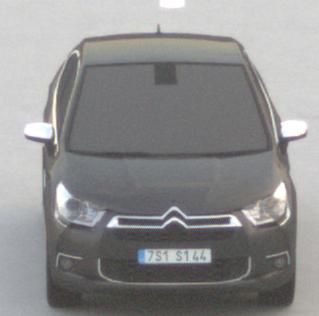
Make: Citroen
Model: DS 4 VTi 120
Detailed model: DS 4
Model produced from: 2011/05
Model produced until: 2015/01
Doors: 5
Color: gray
Road condition: dry road
Daytime: sunrise or sunset
Contrast: low contrast